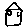
Label: house